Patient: sex M, age 73
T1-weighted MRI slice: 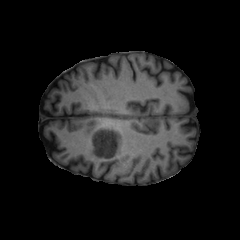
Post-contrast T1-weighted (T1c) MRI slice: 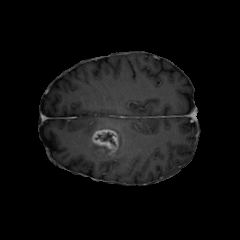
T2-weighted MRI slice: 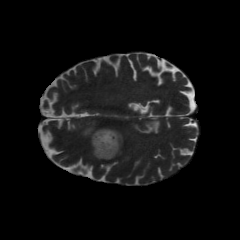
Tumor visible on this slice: yes
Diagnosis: Glioblastoma, IDH-wildtype
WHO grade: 4